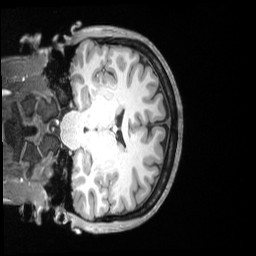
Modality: T1w
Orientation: coronal
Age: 29
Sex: female
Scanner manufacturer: siemens
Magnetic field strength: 3 T
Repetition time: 2.53 s
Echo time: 0.00164 s